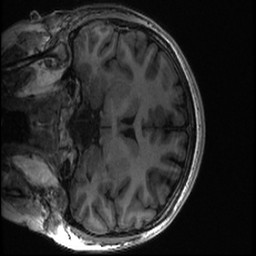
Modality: T1w
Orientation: coronal